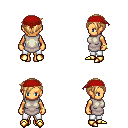
a pixel art fantasy rpg character, female body template, human, tanned skin, white tunic, white pants, light blonde pixie cut hairstyle, red bandana, bracelets, gold boots, four views (front, back, left, right), 2x2 character sprite sheet, small pixel art, hard edges, no anti-aliasing